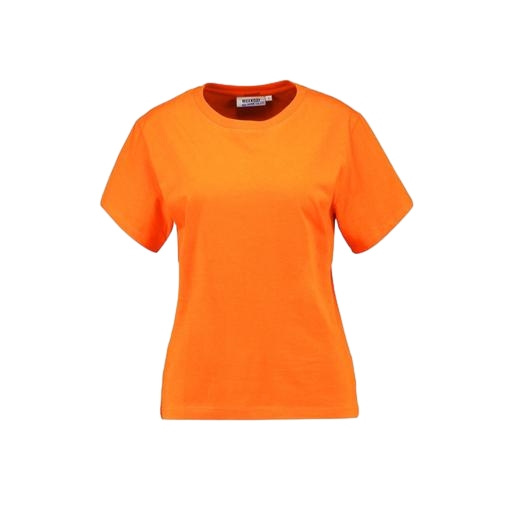
orange tee, bright orange t-shirt, orange traditional t-shirt, white background